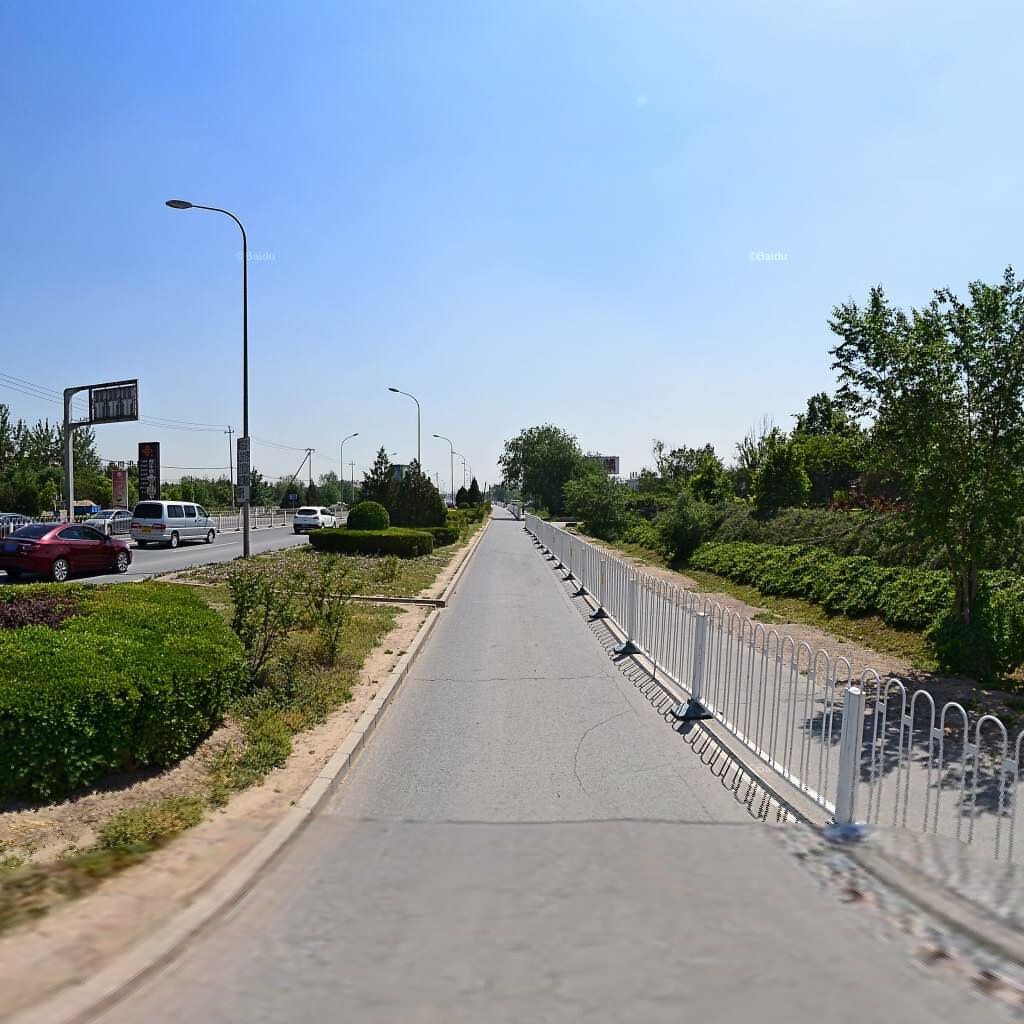
Region: Haidian
Road damage annotations: longitudinal crack, longitudinal crack, longitudinal crack, transverse crack